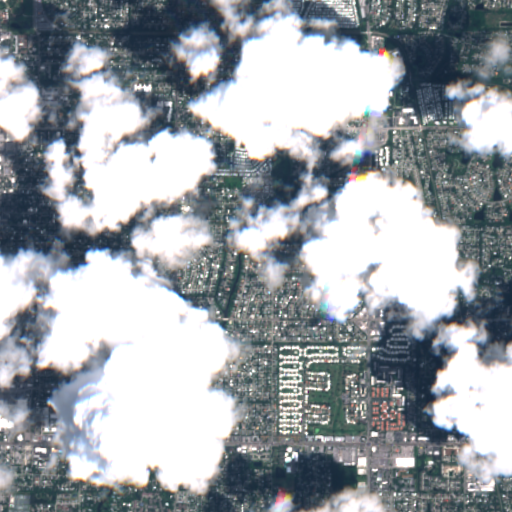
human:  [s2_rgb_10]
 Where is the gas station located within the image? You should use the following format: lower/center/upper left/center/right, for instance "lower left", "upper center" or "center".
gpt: The gas station is located in the lower of the image.
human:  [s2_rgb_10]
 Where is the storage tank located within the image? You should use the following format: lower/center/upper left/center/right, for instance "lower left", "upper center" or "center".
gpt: The storage tank is located in the center left of the image.
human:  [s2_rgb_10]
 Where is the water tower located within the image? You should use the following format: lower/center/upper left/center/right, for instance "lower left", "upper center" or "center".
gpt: The water tower is located in the lower left of the image.
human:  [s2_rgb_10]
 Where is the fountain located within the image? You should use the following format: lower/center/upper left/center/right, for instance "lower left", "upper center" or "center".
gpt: The fountain is located in the upper left of the image.
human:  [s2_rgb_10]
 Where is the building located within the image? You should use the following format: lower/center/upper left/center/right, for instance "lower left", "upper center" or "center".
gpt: There is no building in the image.